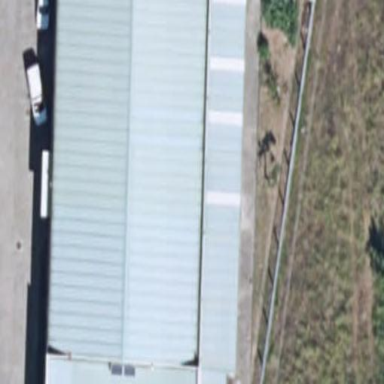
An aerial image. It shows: Warehouse.